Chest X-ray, PA view. Patient: 56 years old, sex M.
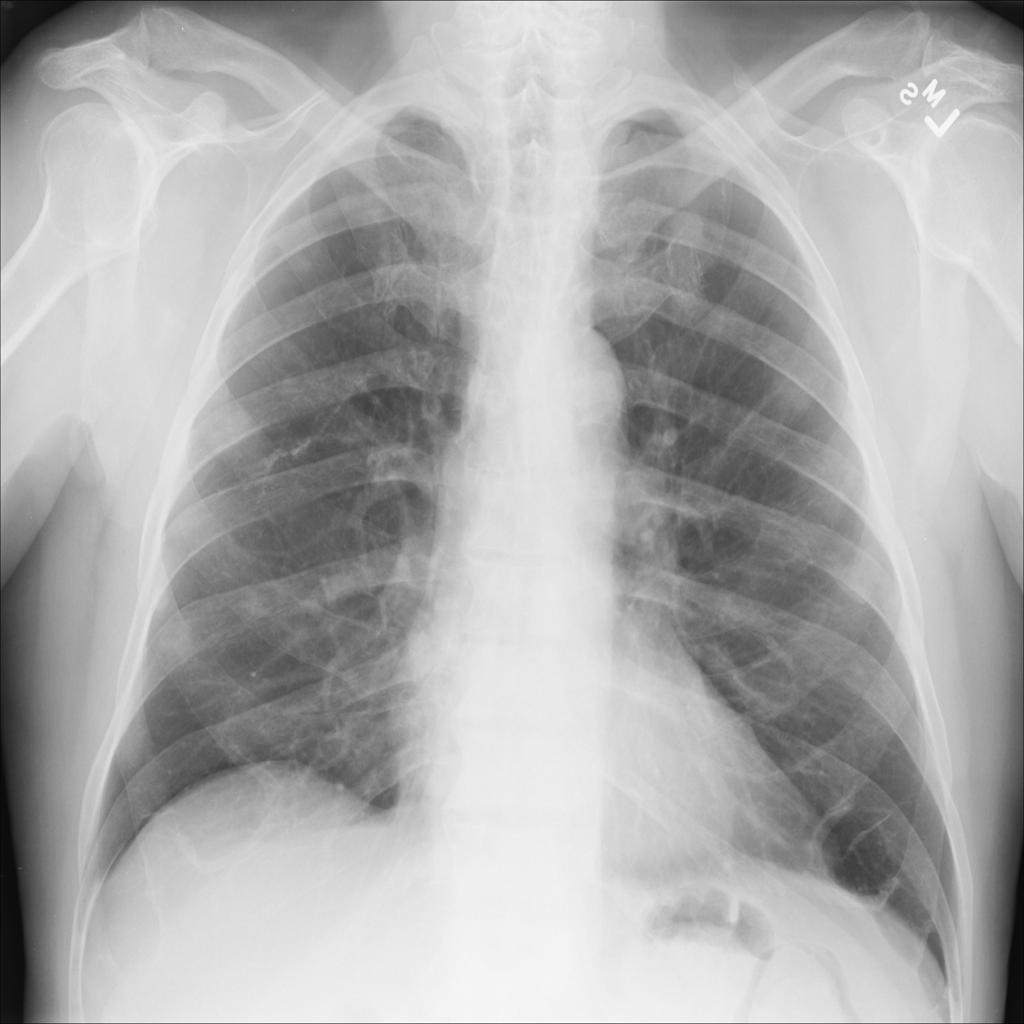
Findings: Infiltration, Mass, Nodule